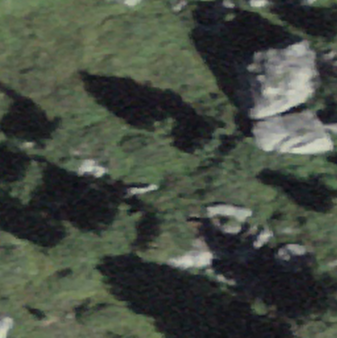
Label: bouldering_area